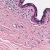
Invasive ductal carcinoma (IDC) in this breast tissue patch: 0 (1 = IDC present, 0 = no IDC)